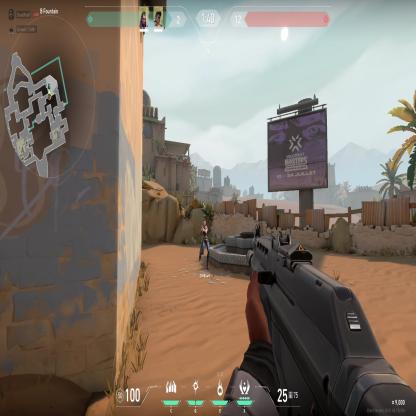
Label: teammate